Field crop: maize
Growth stage: 2
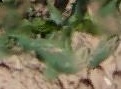
Species: maize